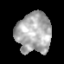
Tissue: lung
Cell type: Epithelial cells
Senescence score: 0.2304
Nuclear area (px): 1388
Mean DAPI intensity: 171.474